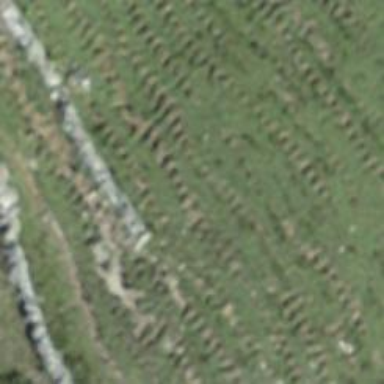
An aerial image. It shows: Dry stone wall barrier.